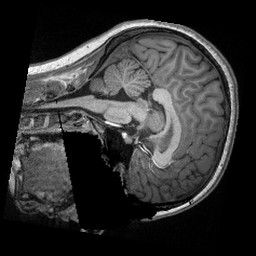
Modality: T1w
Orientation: sagittal
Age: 19
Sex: female